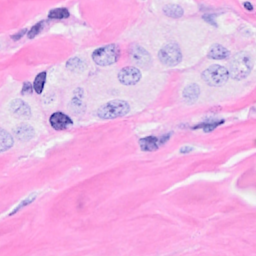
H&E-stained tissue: Breast